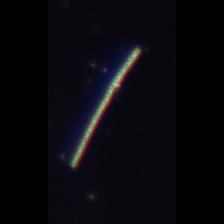
Taxon: Chaetoceros
Group: Diatoms